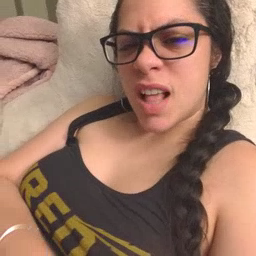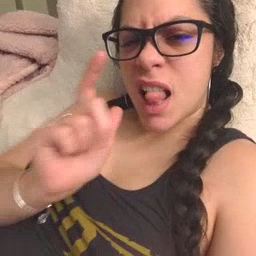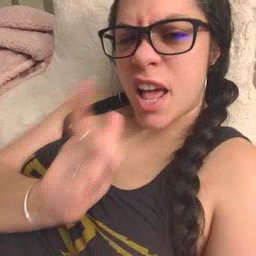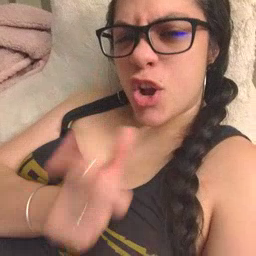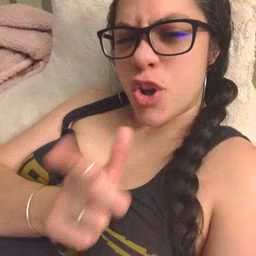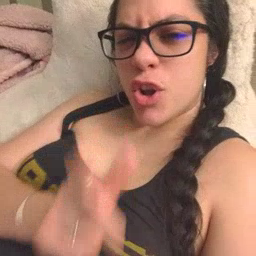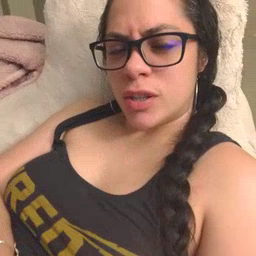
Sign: later